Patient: sex F, age 56
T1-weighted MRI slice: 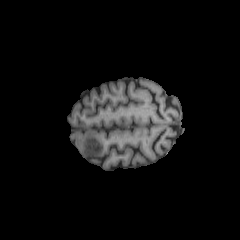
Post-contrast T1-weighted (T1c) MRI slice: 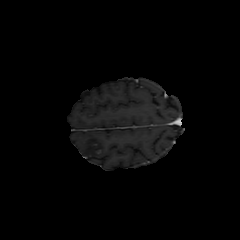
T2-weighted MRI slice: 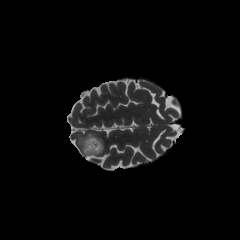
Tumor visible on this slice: yes
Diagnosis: Oligodendroglioma, IDH-mutant, 1p/19q-codeleted
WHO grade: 2